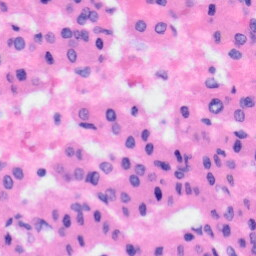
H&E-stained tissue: Liver